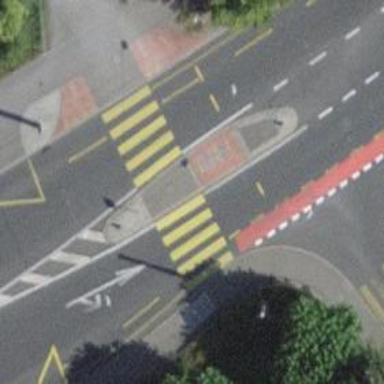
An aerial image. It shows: Uncontrolled zebra crossing with marked island on the road.